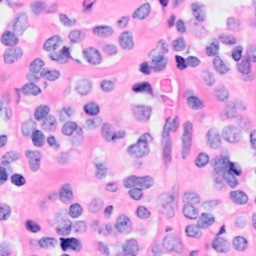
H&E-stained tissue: Breast